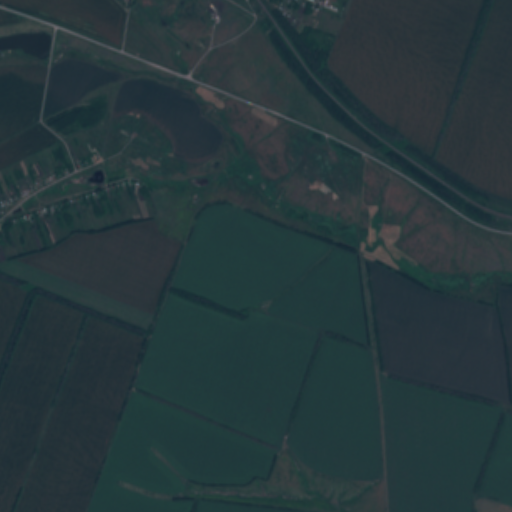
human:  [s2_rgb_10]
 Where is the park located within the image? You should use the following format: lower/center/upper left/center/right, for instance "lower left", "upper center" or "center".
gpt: The park is located in the center of the image.
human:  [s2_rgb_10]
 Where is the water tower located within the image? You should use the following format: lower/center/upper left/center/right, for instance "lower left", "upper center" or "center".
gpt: The water tower is located in the upper left of the image.
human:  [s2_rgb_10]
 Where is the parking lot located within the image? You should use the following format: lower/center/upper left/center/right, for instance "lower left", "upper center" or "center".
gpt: There is no parking lot in the image.